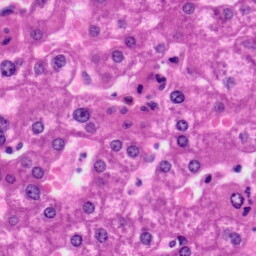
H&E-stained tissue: Liver